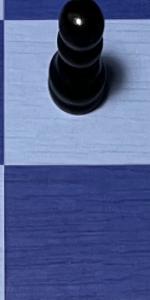
Label: Empty